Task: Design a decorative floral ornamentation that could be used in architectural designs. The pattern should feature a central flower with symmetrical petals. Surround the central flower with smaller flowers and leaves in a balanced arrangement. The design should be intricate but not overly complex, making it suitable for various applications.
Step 152:
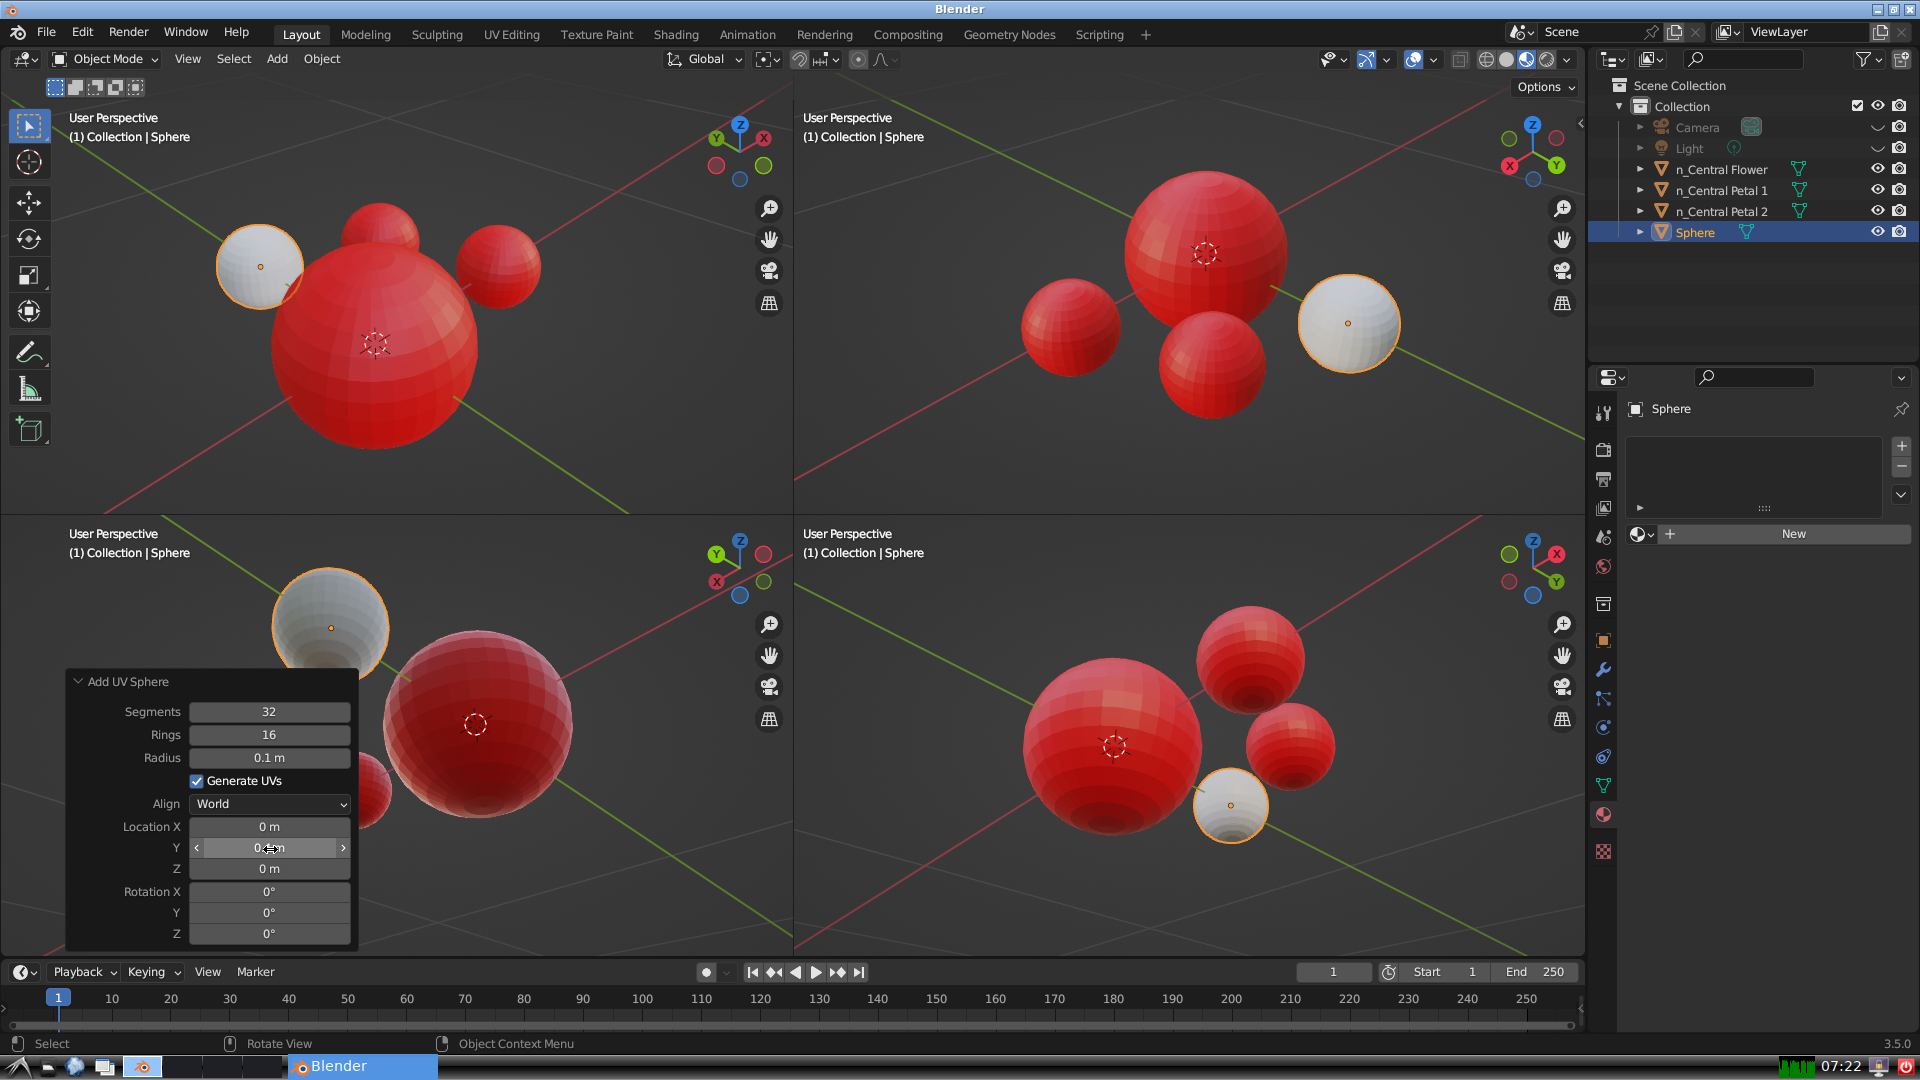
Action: {"mouse_move": [270, 867]}